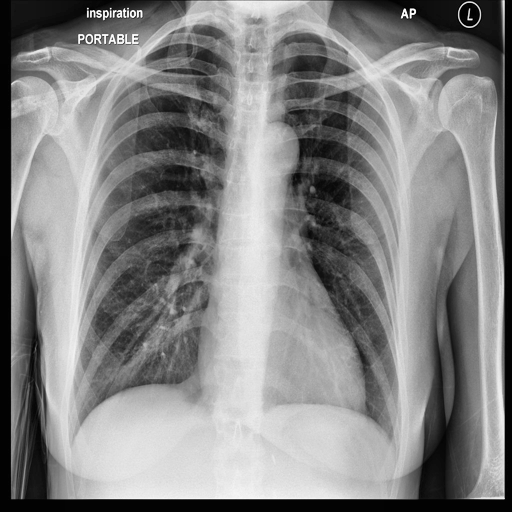
Finding: NORMAL